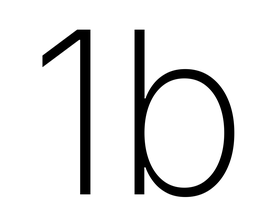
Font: Inter_ExtraLight